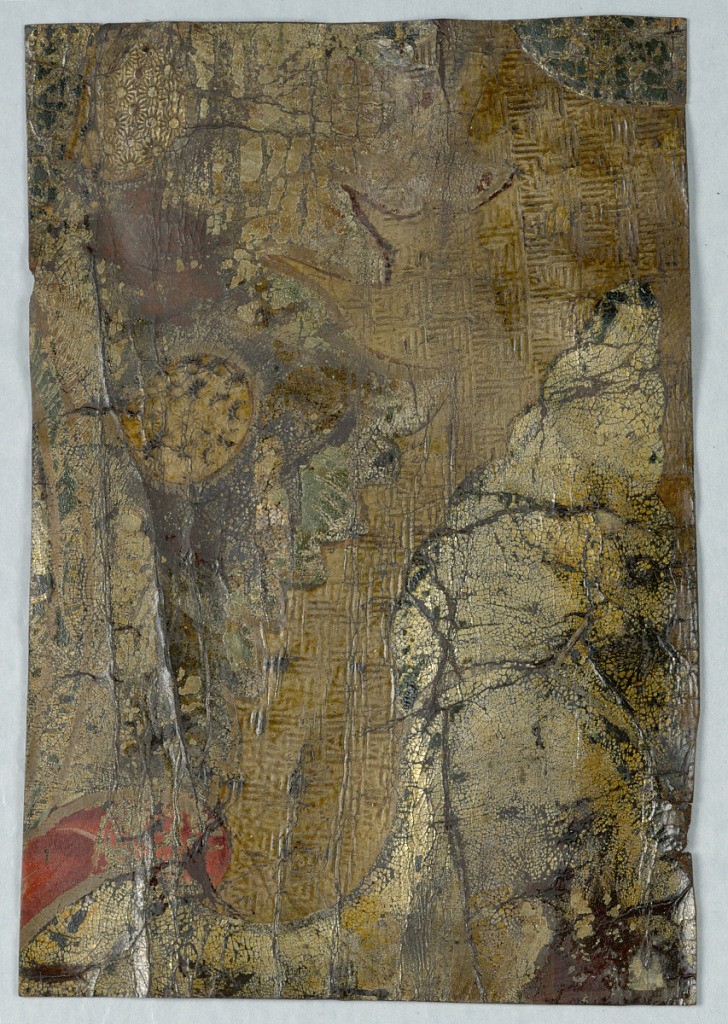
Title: Sidewall
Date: ca. 1700
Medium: Leather, stamped, silvered, painted
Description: Field diapered, painted cream, silver and red foliage.